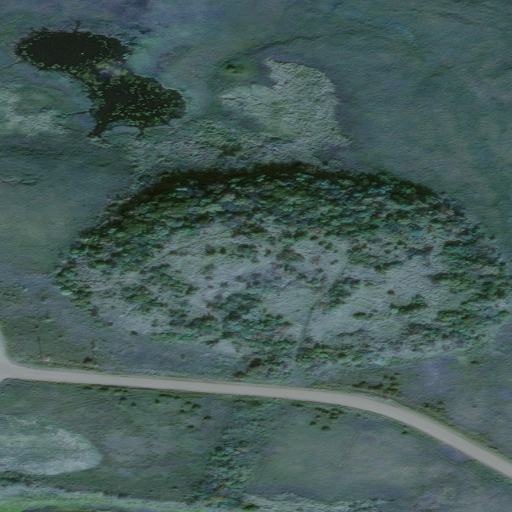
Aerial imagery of cape in Alaska named Cape Suwarof containing only unknown